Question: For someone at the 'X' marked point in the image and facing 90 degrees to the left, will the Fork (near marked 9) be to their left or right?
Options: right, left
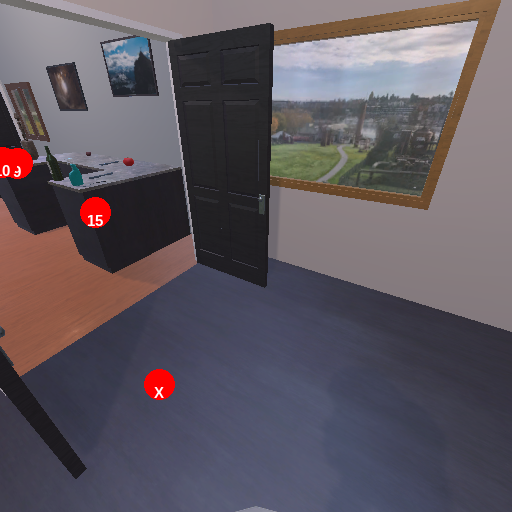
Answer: right